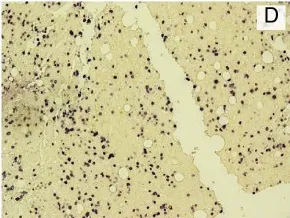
Immunohistochemistry performed on bone marrow biopsy section (20x). Positive for EBV.
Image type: pathology (immunostaining)